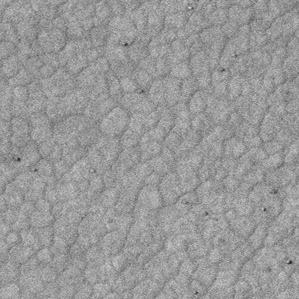
Label: frost